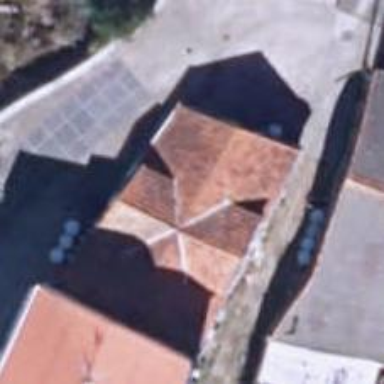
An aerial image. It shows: Restaurant.